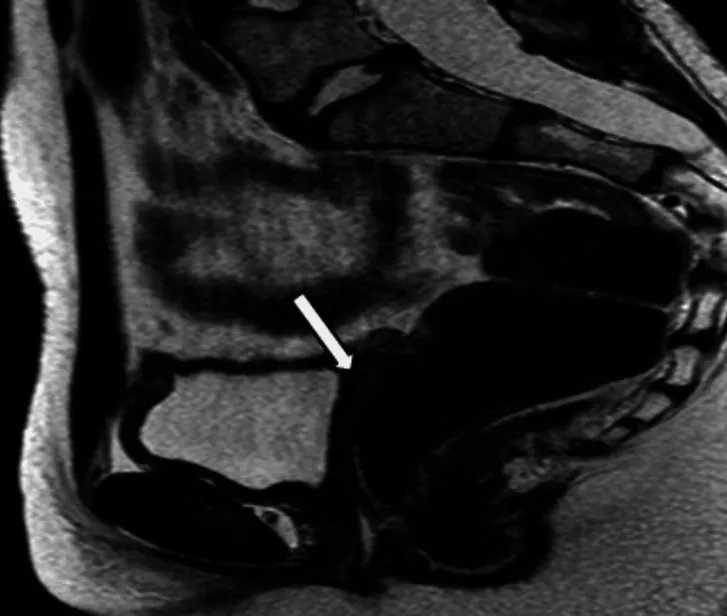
T2-weighted MRI of the pelvis. The sagittal view (in the younger sister) showing the rudimentary uterus (the white-shaded arrow).
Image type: radiology (mri)